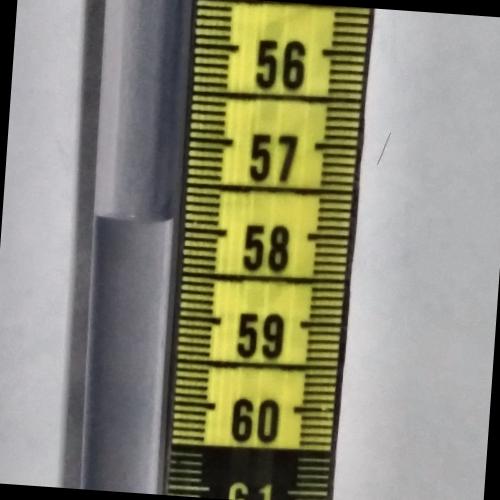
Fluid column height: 57.9 cm